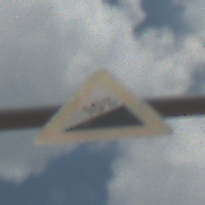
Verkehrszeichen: Steigung10
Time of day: Midday
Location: Outdoor (Suburban)
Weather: PartlyCloudy
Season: NotSpecified
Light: Natural